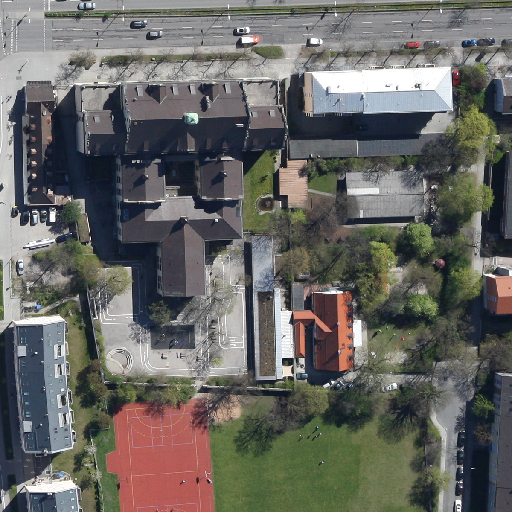
Referring expression: car in the parking area